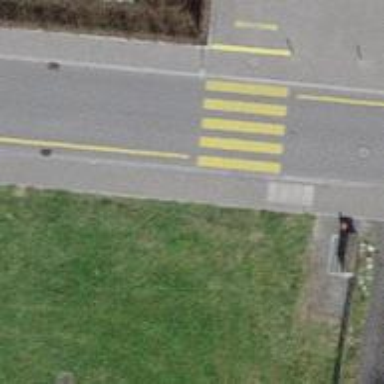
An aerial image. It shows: Uncontrolled zebra crossing with yellow markings.